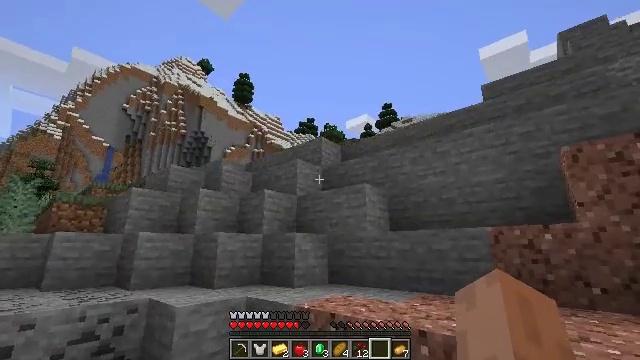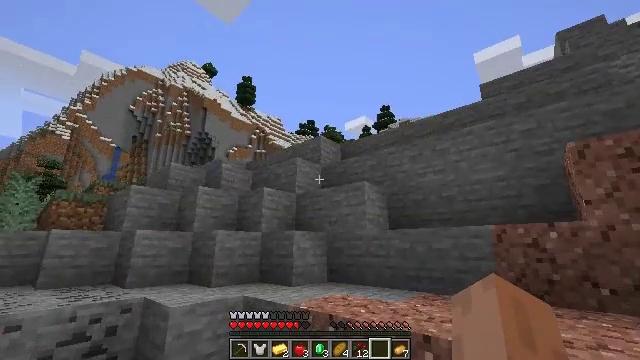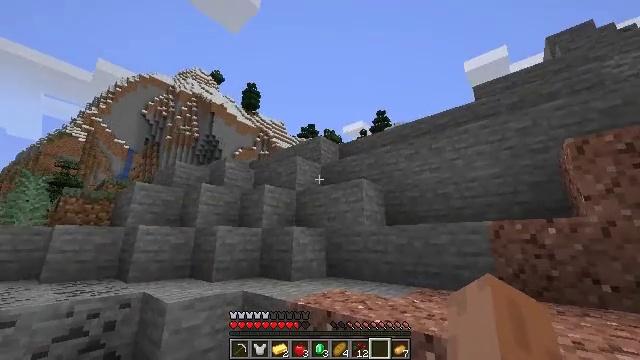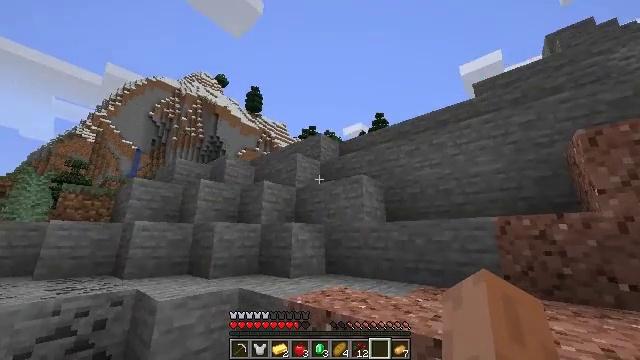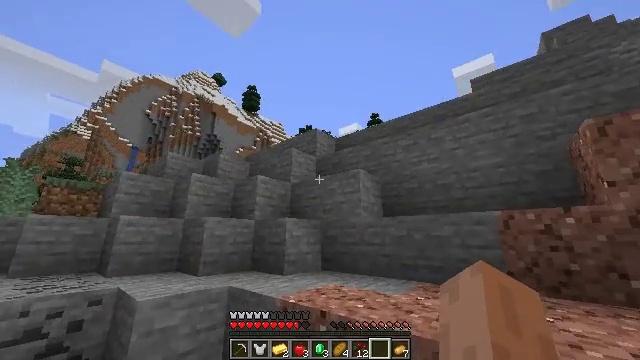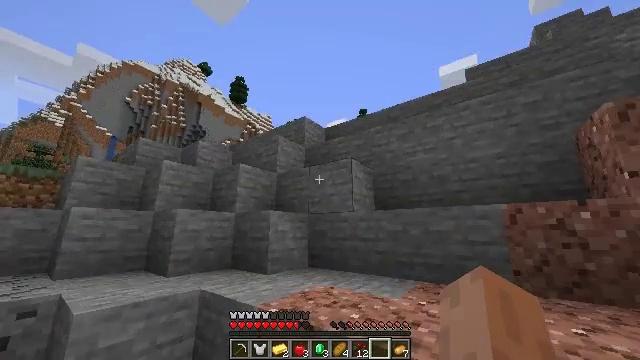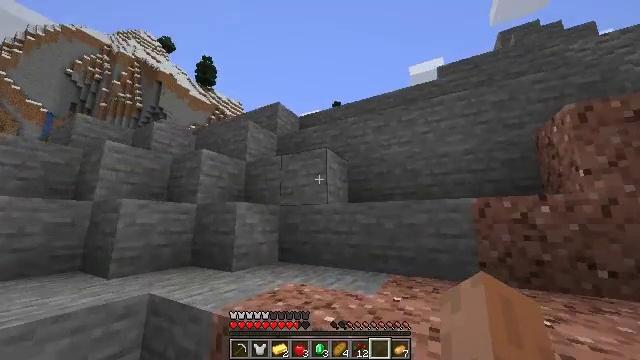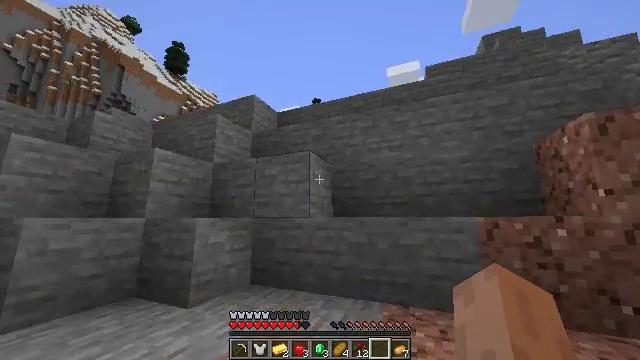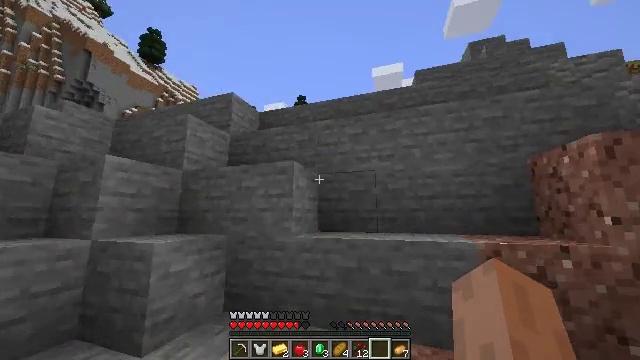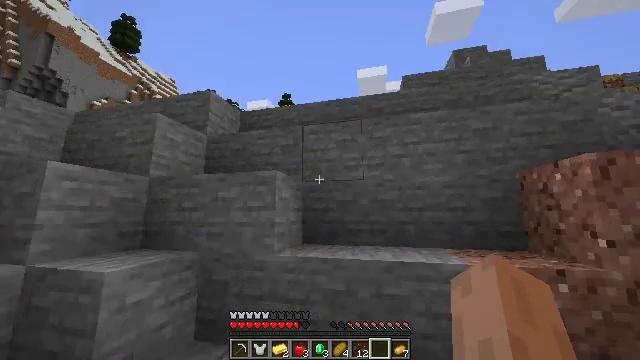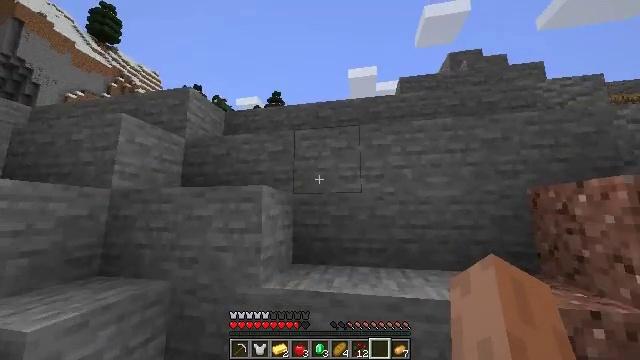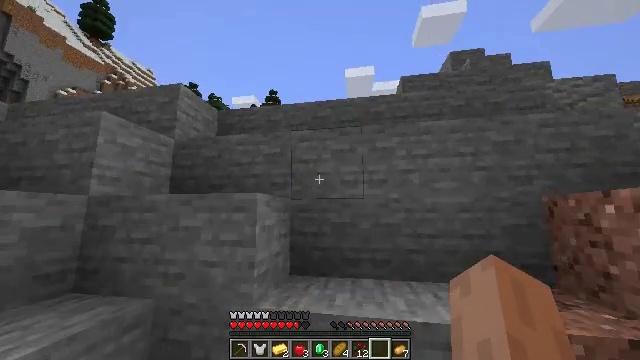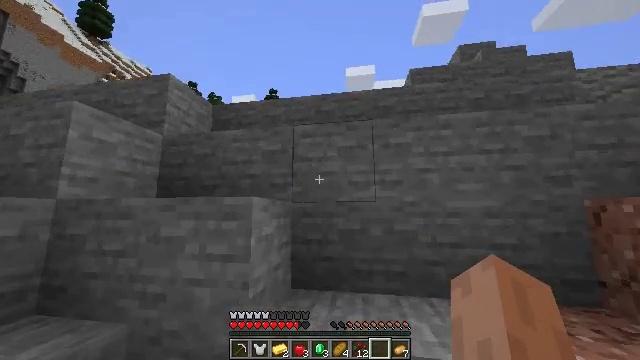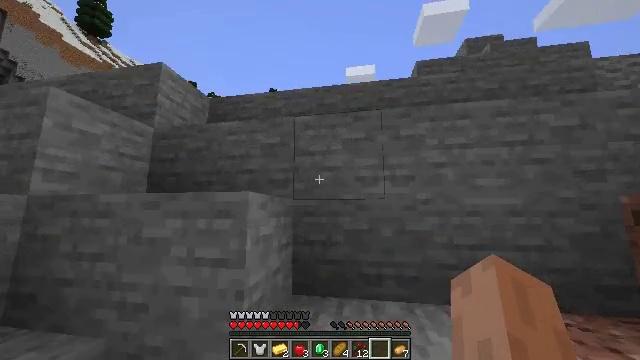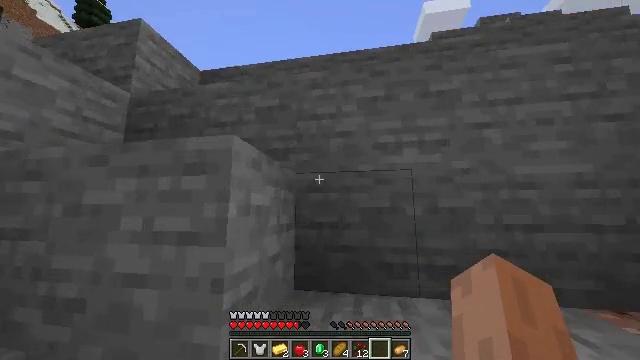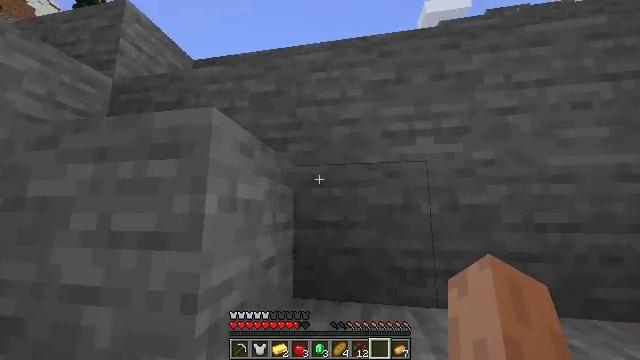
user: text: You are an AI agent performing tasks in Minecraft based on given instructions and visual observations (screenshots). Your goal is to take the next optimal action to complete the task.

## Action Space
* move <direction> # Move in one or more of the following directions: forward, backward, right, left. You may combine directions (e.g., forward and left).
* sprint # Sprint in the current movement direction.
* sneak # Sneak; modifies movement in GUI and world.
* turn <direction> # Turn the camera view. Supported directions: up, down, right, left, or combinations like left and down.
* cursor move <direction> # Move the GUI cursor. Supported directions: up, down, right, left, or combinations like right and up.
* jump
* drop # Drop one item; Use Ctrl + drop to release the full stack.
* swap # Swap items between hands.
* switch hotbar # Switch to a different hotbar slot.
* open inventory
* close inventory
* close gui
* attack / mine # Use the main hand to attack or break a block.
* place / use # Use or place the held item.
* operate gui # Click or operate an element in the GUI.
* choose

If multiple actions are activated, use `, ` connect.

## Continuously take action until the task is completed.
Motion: motion action
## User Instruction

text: Break the sweet berry bush to collect berries.
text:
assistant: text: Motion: move forward, sprint
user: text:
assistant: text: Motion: move forward, sprint
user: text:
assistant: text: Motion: move forward, sprint
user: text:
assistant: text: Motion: move forward, sprint, turn right
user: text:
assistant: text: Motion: move forward, sprint, turn right and down
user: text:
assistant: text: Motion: move forward, sprint, turn right and down
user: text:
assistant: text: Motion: move forward, sprint, turn right and down, jump
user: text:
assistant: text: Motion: move forward, sprint, turn right, jump
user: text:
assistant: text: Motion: move forward, sprint, turn right, jump
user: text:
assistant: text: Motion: move forward, sprint, turn right, jump
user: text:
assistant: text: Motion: move forward, sprint, jump
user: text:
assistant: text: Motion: move forward, sprint
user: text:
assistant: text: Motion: move forward, sprint
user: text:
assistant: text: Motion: move forward, sprint
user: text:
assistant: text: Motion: move forward, sprint
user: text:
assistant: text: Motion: move forward, sprint, jump
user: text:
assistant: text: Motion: move forward, sprint, turn right, jump
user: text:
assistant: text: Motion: move forward, sprint, turn right, jump
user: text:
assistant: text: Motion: move forward, sprint, turn right, jump
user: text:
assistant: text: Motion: move forward, sprint, turn right, jump
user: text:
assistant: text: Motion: move forward, sprint, turn right, jump
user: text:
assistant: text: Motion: move forward, sprint
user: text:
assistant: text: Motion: move forward, sprint
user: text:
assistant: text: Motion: move forward and move right, sprint
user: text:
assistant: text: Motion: move forward and move right, sprint, turn left
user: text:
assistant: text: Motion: move forward and move right, sprint, turn left
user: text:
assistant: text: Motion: move forward and move right, sprint, turn left
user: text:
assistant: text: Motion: move forward and move right, sprint, turn left
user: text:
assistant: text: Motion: move forward and move right, sprint, turn left
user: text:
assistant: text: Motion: move forward and move right, sprint, jump